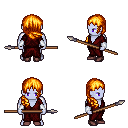
a pixel art fantasy rpg character, male body template, dark elf, purple skin, red robe, white pants, light blonde right-swept hairstyle, white cloth bracers, maroon shoes, spear, four views (front, back, left, right), 2x2 character sprite sheet, small pixel art, hard edges, no anti-aliasing